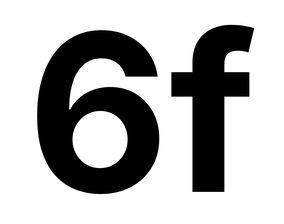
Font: Inter_Bold